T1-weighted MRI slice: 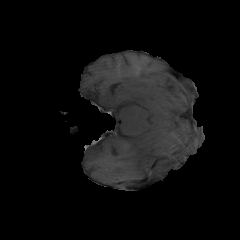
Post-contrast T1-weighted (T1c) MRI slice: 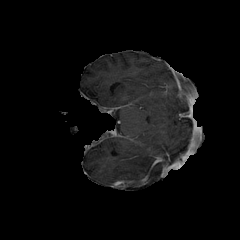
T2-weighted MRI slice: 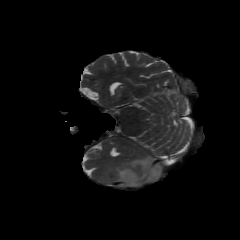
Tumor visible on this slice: yes